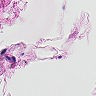
Metastatic tissue present: no